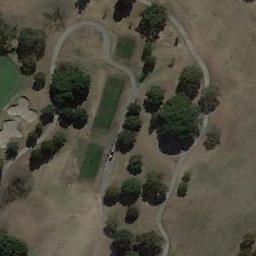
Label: golf_course